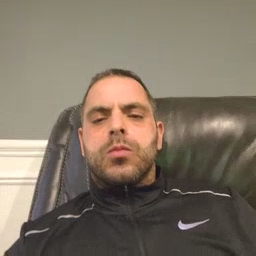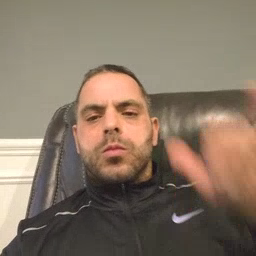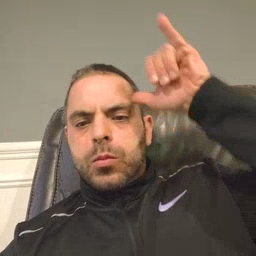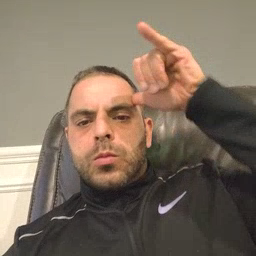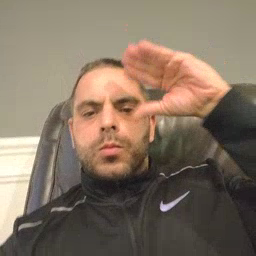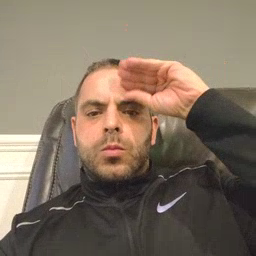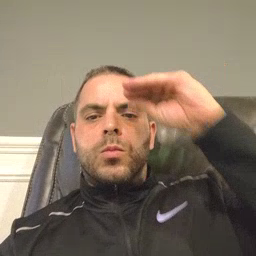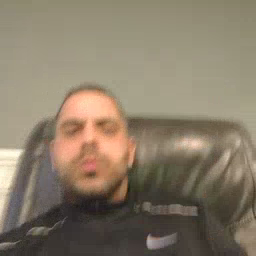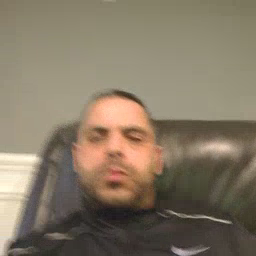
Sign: cowboy